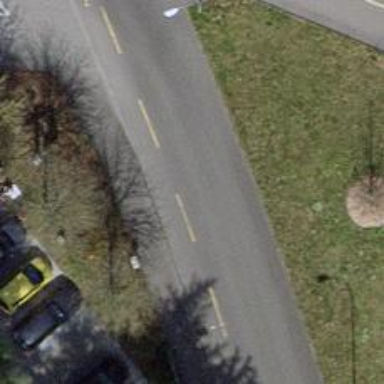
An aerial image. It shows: Primary road with asphalt surface and designated cycle lane.